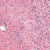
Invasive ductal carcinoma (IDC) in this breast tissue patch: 1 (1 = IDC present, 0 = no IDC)